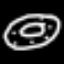
Label: donut